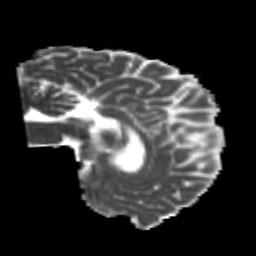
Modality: MD
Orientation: sagittal
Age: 23
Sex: male
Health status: healthy
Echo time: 0.074 s